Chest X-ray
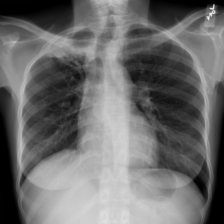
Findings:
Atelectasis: positive
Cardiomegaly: negative
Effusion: negative
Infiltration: negative
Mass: negative
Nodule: negative
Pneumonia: negative
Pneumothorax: negative
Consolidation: positive
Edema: negative
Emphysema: negative
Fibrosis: negative
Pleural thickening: negative
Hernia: negative